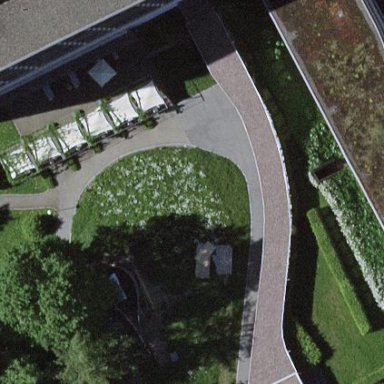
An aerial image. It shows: View of roof of building.